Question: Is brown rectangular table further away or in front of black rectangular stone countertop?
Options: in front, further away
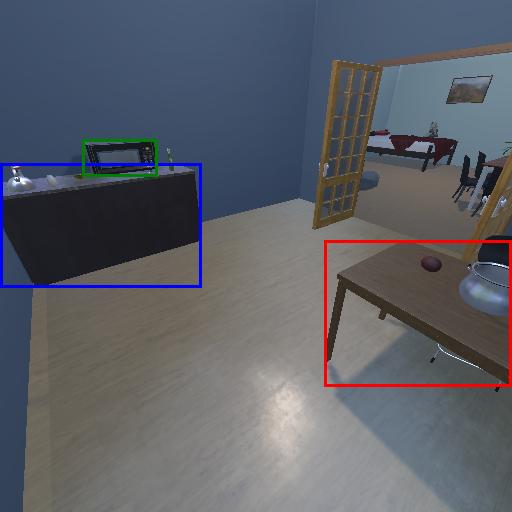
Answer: in front